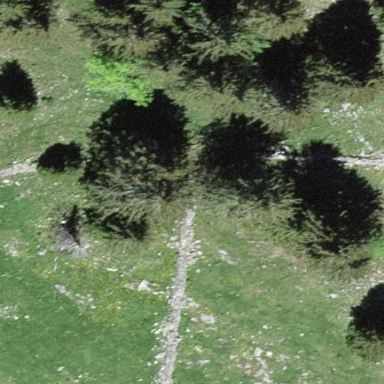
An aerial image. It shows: Evergreen forest with needle-leaved trees.